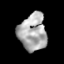
Tissue: skin
Cell type: Epithelial cells
Senescence score: 0.2675
Nuclear area (px): 997
Mean DAPI intensity: 171.975